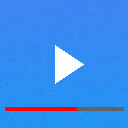
Screen state: on